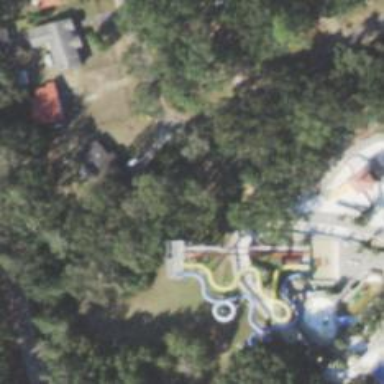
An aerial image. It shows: Water slide attraction.